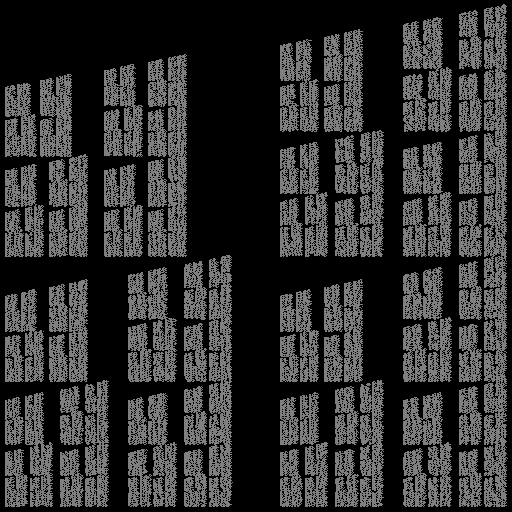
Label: castle